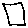
Label: square